Question:
I've been up to this the whole time since 24 hrs ago. I have a custom jpanel upon which a simple animation is drawn using timer. What i want is to show this panel at the center between Pikachu and Sasuke (which i have been for so long trying to do until now) such that the animation starts and happens only when this button is clicked.
'''
import javax.swing.*;
import java.awt.*;
import java.awt.event.*;
public class App extends JFrame {
private static JPanel p53 = new JPanel();
private static JButton fire = new JButton("Attack");
private AttackFX attackfx = new AttackFX();
public App() {
fire.addActionListener(new ActionListener() {
@Override
public void actionPerformed(ActionEvent atk) {
p53.add(attackfx);
Timer timer1 = new Timer(800, new ActionListener() {
@Override
public void actionPerformed(ActionEvent ld2) {
}
});
timer1.start();
timer1.setRepeats(false);
}
});
}
public static void main(String[] a) {
App Battleframe = new App();
Battleframe.add(fire);
Battleframe.add(p53);
Battleframe.setResizable(false);
Battleframe.setTitle("OnFight.Combat_Arena_Beta");
Battleframe.setSize(381, 400);
Battleframe.setLocationRelativeTo(null);
Battleframe.setDefaultCloseOperation(JFrame.EXIT_ON_CLOSE);
Battleframe.setVisible(true);
}
class AttackFX extends JPanel {
private int xCoor = 1;
public AttackFX() {
Timer tm1 = new Timer(100, new TimerListener2());
tm1.start();
tm1.setRepeats(true);
}
@Override
protected void paintComponent(Graphics g) {
super.paintComponent(g);
xCoor += 1;
g.setColor(Color.cyan);
g.fillOval(xCoor, 40, 8, 8);
}
class TimerListener2 implements ActionListener {
@Override
public void actionPerformed(ActionEvent e) {
repaint();
}
}
}
}
'''
I really need your help on this sirs. Tomorrow's a presentation of this whole program I'm making. And this is the last step to accomplishing it. I've tried all I can to solve this on my own but to no success.
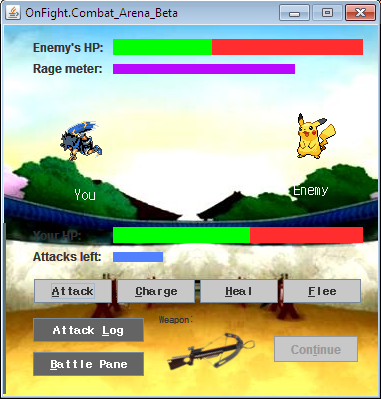
Answer: Here is some working code that will spawn a circle when the button is clicked and make it disappear when after it hits a certain x value:
'''
public class App extends JFrame implements ActionListener {
private static final long serialVersionUID = 1L;
public static void main(String[] a) {
App app = new App();
app.createControls();
}
public App() {
setResizable(false);
setTitle("OnFight.Combat_Arena_Beta");
setSize(381, 400);
setLocationRelativeTo(null);
setDefaultCloseOperation(JFrame.EXIT_ON_CLOSE);
setLayout(new BorderLayout());
}
private void createControls() {
JPanel upper = new JPanel();
JButton fire = new JButton("Attack");
fire.addActionListener(this);
upper.add(fire);
this.add(upper, BorderLayout.NORTH);
setVisible(true);
}
/*
* When the "Attack" button is pressed the time will start and the
* circle will start painting.
*/
@Override
public void actionPerformed(ActionEvent e) {
AttackFX attackfx = new AttackFX();
this.add(attackfx, BorderLayout.CENTER);
this.validate();
}
class AttackFX extends JPanel implements ActionListener {
private static final long serialVersionUID = 1L;
private int xCoor = 100;
private Timer t;
public AttackFX() {
t = new Timer(10, this);
t.start();
}
public void paintComponent ( Graphics graphics ) {
super.paintComponent ( graphics );
Graphics2D graphics2d = ( Graphics2D ) graphics;
graphics.setColor ( Color.cyan );
graphics2d.fillOval(xCoor, 40, 8, 8);
}
/*
* The timer will fire an action every 10 milliseconds, moving
* our circle by 1 each time.
*
* I unfortunately had to hard code a value that the circle should stop at
* but I am sure you can find a way around this.
*/
@Override
public void actionPerformed(ActionEvent e) {
if (xCoor > 250) {
t.stop();
setVisible(false);
}
xCoor++;
repaint();
}
}
}
'''
I don't know is setVisible() is the best way to do this but it was safer than deleting the JPanel. Let me know what you think.